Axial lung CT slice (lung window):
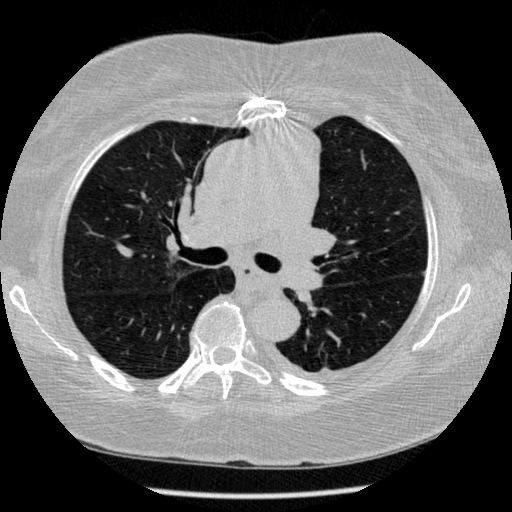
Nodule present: no